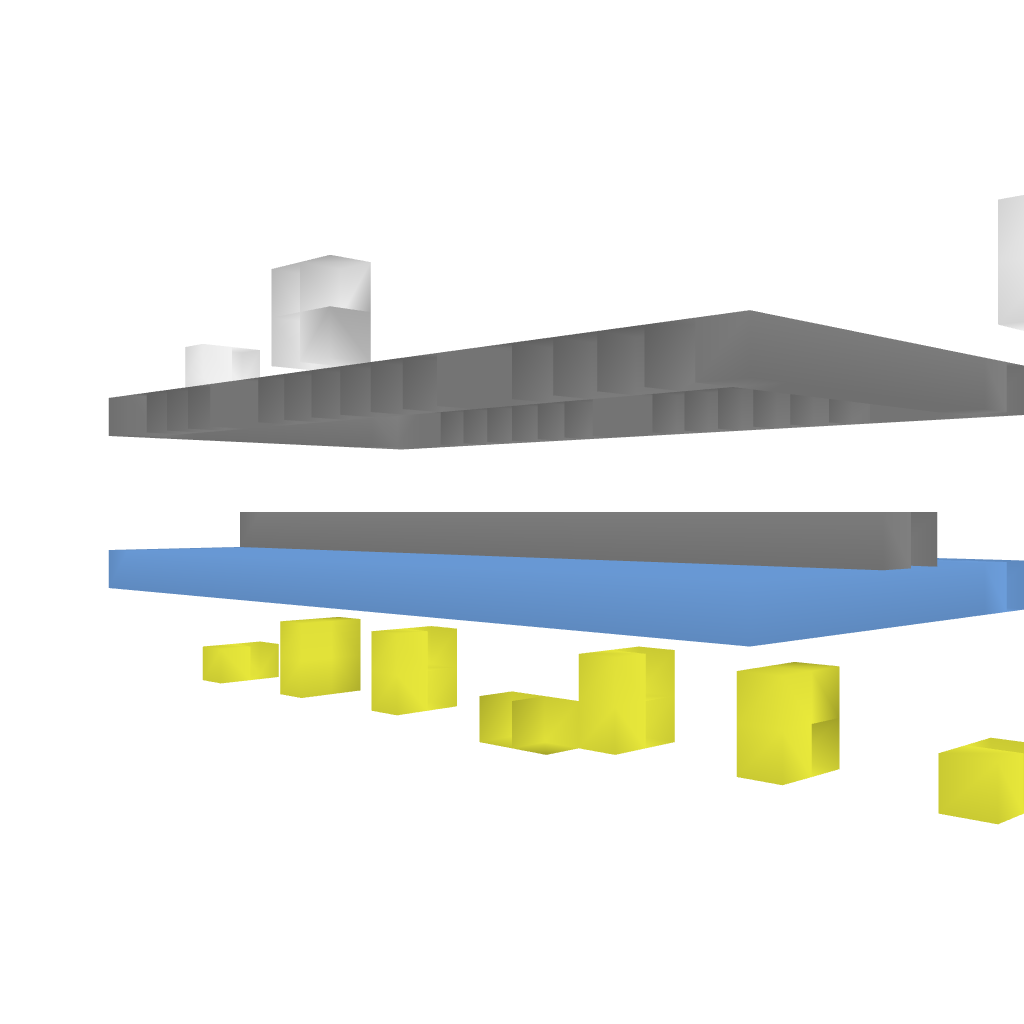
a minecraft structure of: Gold Farm bad low quality